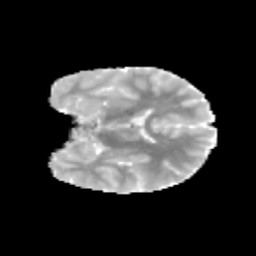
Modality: MD
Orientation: coronal
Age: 10
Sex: male
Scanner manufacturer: siemens
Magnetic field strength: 3 T
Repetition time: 3.8 s
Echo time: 0.07 s